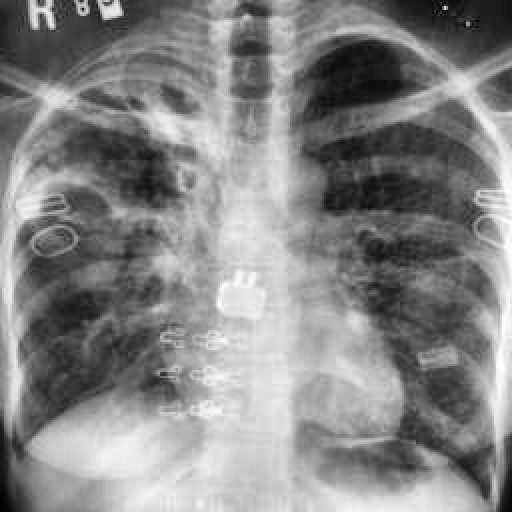
Finding: TUBERCULOSIS